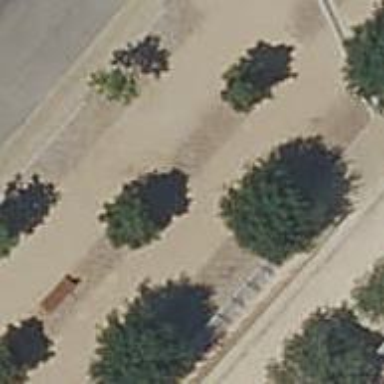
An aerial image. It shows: Row of trees in natural setting.